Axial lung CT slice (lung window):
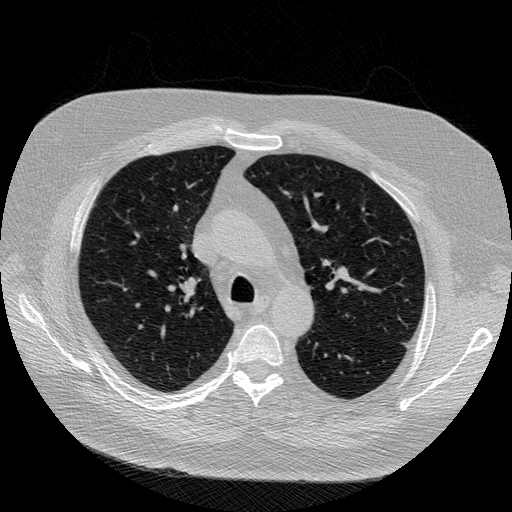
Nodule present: no